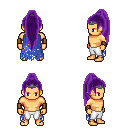
a pixel art fantasy rpg character, male body template, human, tanned skin, blue tattered cape, white pants, purple extra-long topknot hairstyle, iron tiara, leather bracers, four views (front, back, left, right), 2x2 character sprite sheet, small pixel art, hard edges, no anti-aliasing